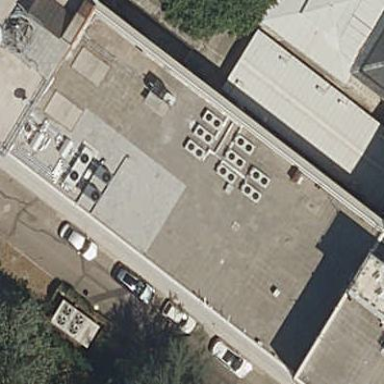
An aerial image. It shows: Building with flat roof.